Question: I'm working on creating custom map tiles ('.PNG') which I can show with 'ImageMapType' from the Google Maps API range. In general, the tiles are shown fine and I get the tiles I want with no real problems.
However, an issue which I can not seem to solve at all, is a weird upwards push of the tiles at a single specific zoom level (9). My original tiles do have many gaps for the ocean in them, so I generate blank tiles to fill in the gaps by surrounding my original map tiles with transparent points in a grid.
For testing purposes, and to show you the exact issue, i've made the grid points visible, and quickly taken a snapshot of the upwards push during the transition phase. The top left of the dark region is where the corner was for the previous layer, and after zooming in, the top marked section is where the corner moved it.
After I go past this layer, into layer 10, the corner goes back down a level, to where it would have been if layer 9 wasnt so buggy.
Hope I've provided enough information and I'll be grateful of any advice.

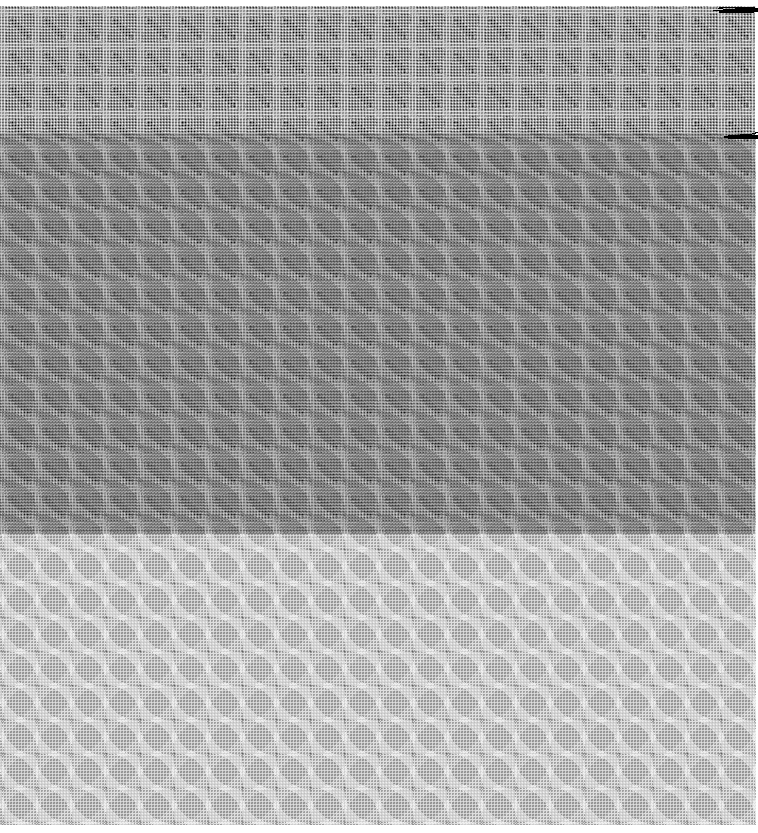
Answer: For zoom problem keep one transparent div with z-index and then set map zoom on 9 also hide its zoom control from map By this no one can zoom your map and for tile problem I need its demo page for more information but with this answer i attached a url for your help with full tutorial just check it : <URL>
Gud luck